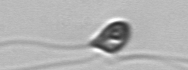
Label: flagellate_morphotype1